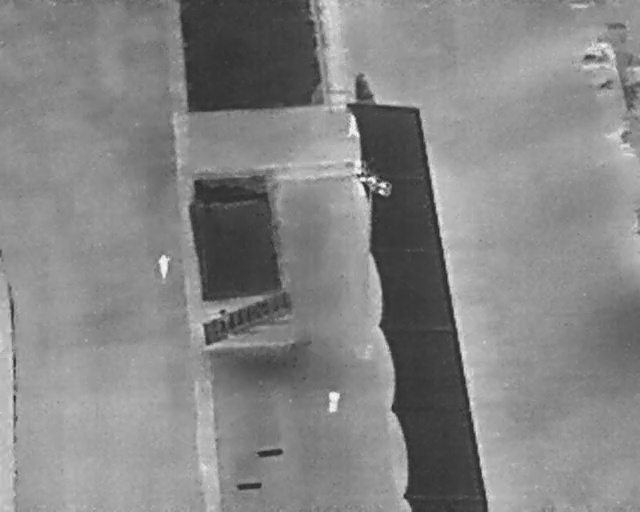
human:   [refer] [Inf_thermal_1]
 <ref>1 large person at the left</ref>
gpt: <box>[[23, 50, 27, 53, 2]]</box>

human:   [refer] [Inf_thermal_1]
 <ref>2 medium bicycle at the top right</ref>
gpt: <box>[[91, 8, 94, 14, 2], [93, 14, 95, 19, 152]]</box>